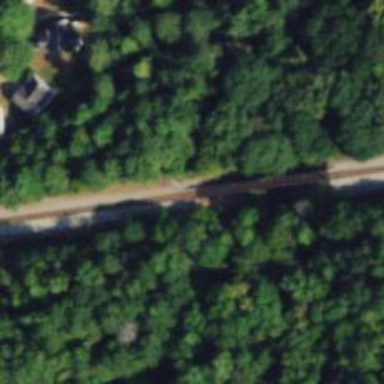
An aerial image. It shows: Bridge over railway line.